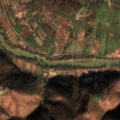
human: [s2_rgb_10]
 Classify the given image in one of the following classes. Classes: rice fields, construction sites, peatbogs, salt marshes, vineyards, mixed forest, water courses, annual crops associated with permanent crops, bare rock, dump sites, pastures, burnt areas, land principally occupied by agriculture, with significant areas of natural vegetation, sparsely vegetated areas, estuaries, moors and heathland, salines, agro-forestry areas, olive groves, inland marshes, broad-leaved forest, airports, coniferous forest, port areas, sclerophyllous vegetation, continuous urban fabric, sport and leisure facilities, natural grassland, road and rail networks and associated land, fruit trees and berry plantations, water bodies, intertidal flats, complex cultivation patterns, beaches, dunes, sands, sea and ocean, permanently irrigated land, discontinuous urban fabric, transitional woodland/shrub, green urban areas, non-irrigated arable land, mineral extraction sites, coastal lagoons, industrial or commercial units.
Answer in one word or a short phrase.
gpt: complex cultivation patterns, land principally occupied by agriculture, with significant areas of natural vegetation, broad-leaved forest, transitional woodland/shrub